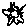
Label: sun